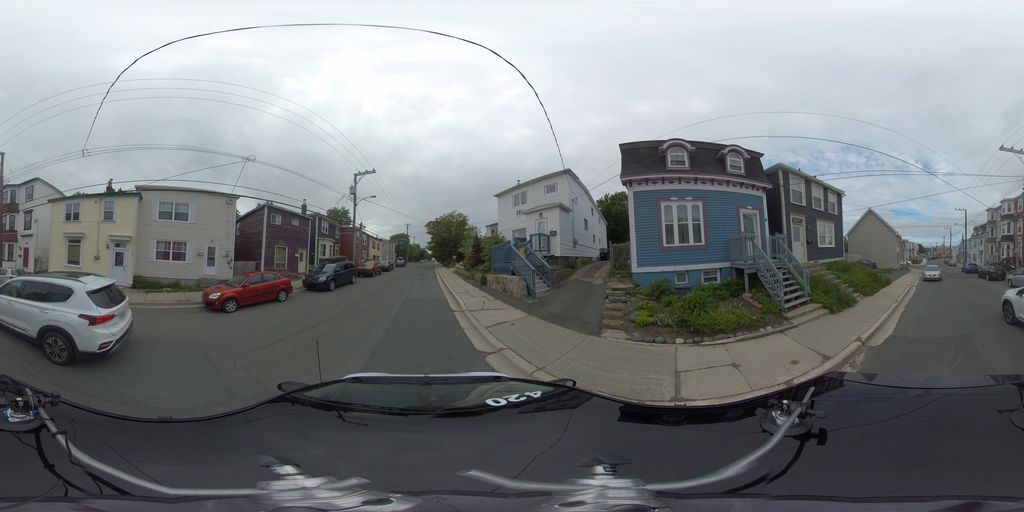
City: st_johns